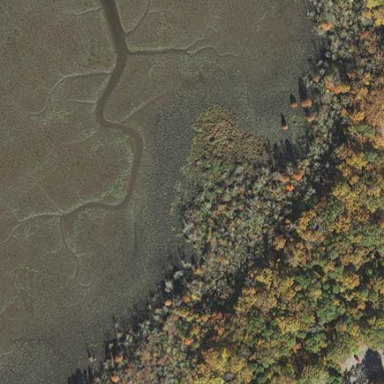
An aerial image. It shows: Swamp in wetland area.